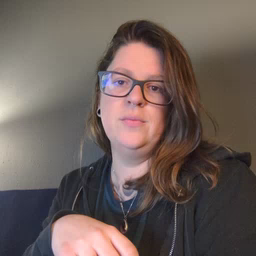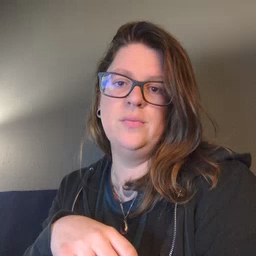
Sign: glasswindow